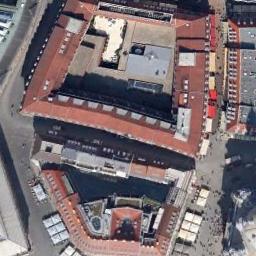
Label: palace